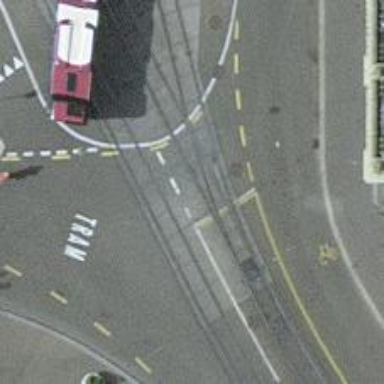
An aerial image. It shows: Tram level crossing on railway.